Question: I'm working on JAVA EE project using Struts2, which i have a jsp file with to fields name & age:
'''
<s:form action="login" method="post">
<s:textfield name="name" label="Name" size="20" />
<s:textfield name="age" label="Age" size="20" />
<s:submit label="Submit" align="center" />
</s:form>
'''
And there apropriat Action With annotation validators:
'''
public class LoginAction extends ActionSupport {
private String name;
private int age;
@Override
public String execute() throws Exception {
return SUCCESS;
}
@RequiredStringValidator(message = "String is empty", shortCircuit=true)
public String getName() {
return name;
}
public void setName(String name) {
this.name = name;
}
@ConversionErrorFieldValidator(message = "Please enter a valid age", shortCircuit = true)
@IntRangeFieldValidator(message = "Age must be in between 28 and 65",min = "29", max = "65",shortCircuit=true)
public int getAge() {
return age;
}
public void setAge(int age) {
this.age = age;
}
}
'''
Everything works fine, but when i enter a not valid age (a string for example "test") i get to messages, the one i set in the annotation and an other one by default , so my question is how can i desactive it the second message.
Edit: This picture shows the messages i get.

Thank you.
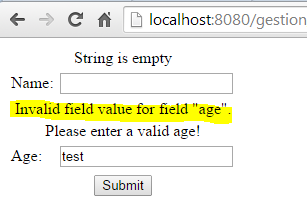
Answer: Firs read <URL>;
Then read <URL>:
> Type conversion error handling provides a simple way to distinguish
between an input validation problem and an input type conversion
problem.Any error that occurs during type conversion may or may not wish to be
reported. For example, reporting that the input "abc" could not be
converted to a number might be important. On the other hand, reporting
that an empty string, "", cannot be converted to a number might not be
important - especially in a web environment where it is hard to
distinguish between a user not entering a value vs. entering a blank
value.'xwork.default.invalid.fieldvalue'However, sometimes you may wish to override this message on a
per-field basis. You can do this by adding an i18n key associated with
just your action (Action.properties) using the pattern
'invalid.fieldvalue.xxx', where 'xxx' is the field name.It is important to know that none of these errors are actually
reported directly. Rather, they are added to a map called
conversionErrors in the ActionContext. There are several ways this map
can then be accessed and the errors can be reported accordingly.There are two ways the error reporting can occur:- <URL>
Then what is happening in your case ?
You are using a default stack (or a custom stack with the same behaviour), that is running the ConversionErrors Interceptor the Validation Interceptor.
Then, since you are defining a 'ConversionErrorFieldValidator', you are using the mechanisms, while you should use only one of them.
You can go with any of the three following way:
- 'ConversionErrorFieldValidator'- create a global i18n resource bundle and add the key '''
xwork.default.invalid.fieldvalue = Please enter a valid "{0}"
'''
- 'ConversionErrorFieldValidator'- create an action resource bundle (for each action / field with this need) and add '''
invalid.fieldvalue.age = Please enter a valid age
'''
-
With the first two solutions, you can't shortcircuit it, then you will have both the conversion AND the (first, if short-circuit) validator error. But the values will be preserved and repopulated automatically (eg. inserting 'abc' into an 'int' field, will repopulate 'abc' in the page).
With the last solution, your message will be shortcircuited, but you will have to handle manually the repopulation of the fields, AND you will need to remember to use a custom '@ConversionErrorFieldValidator' for every field, because unless the conversion error messages will be swallowed.
Personally, I would go with solution 1. It is the safest, and it costs basically zero work.